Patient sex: M
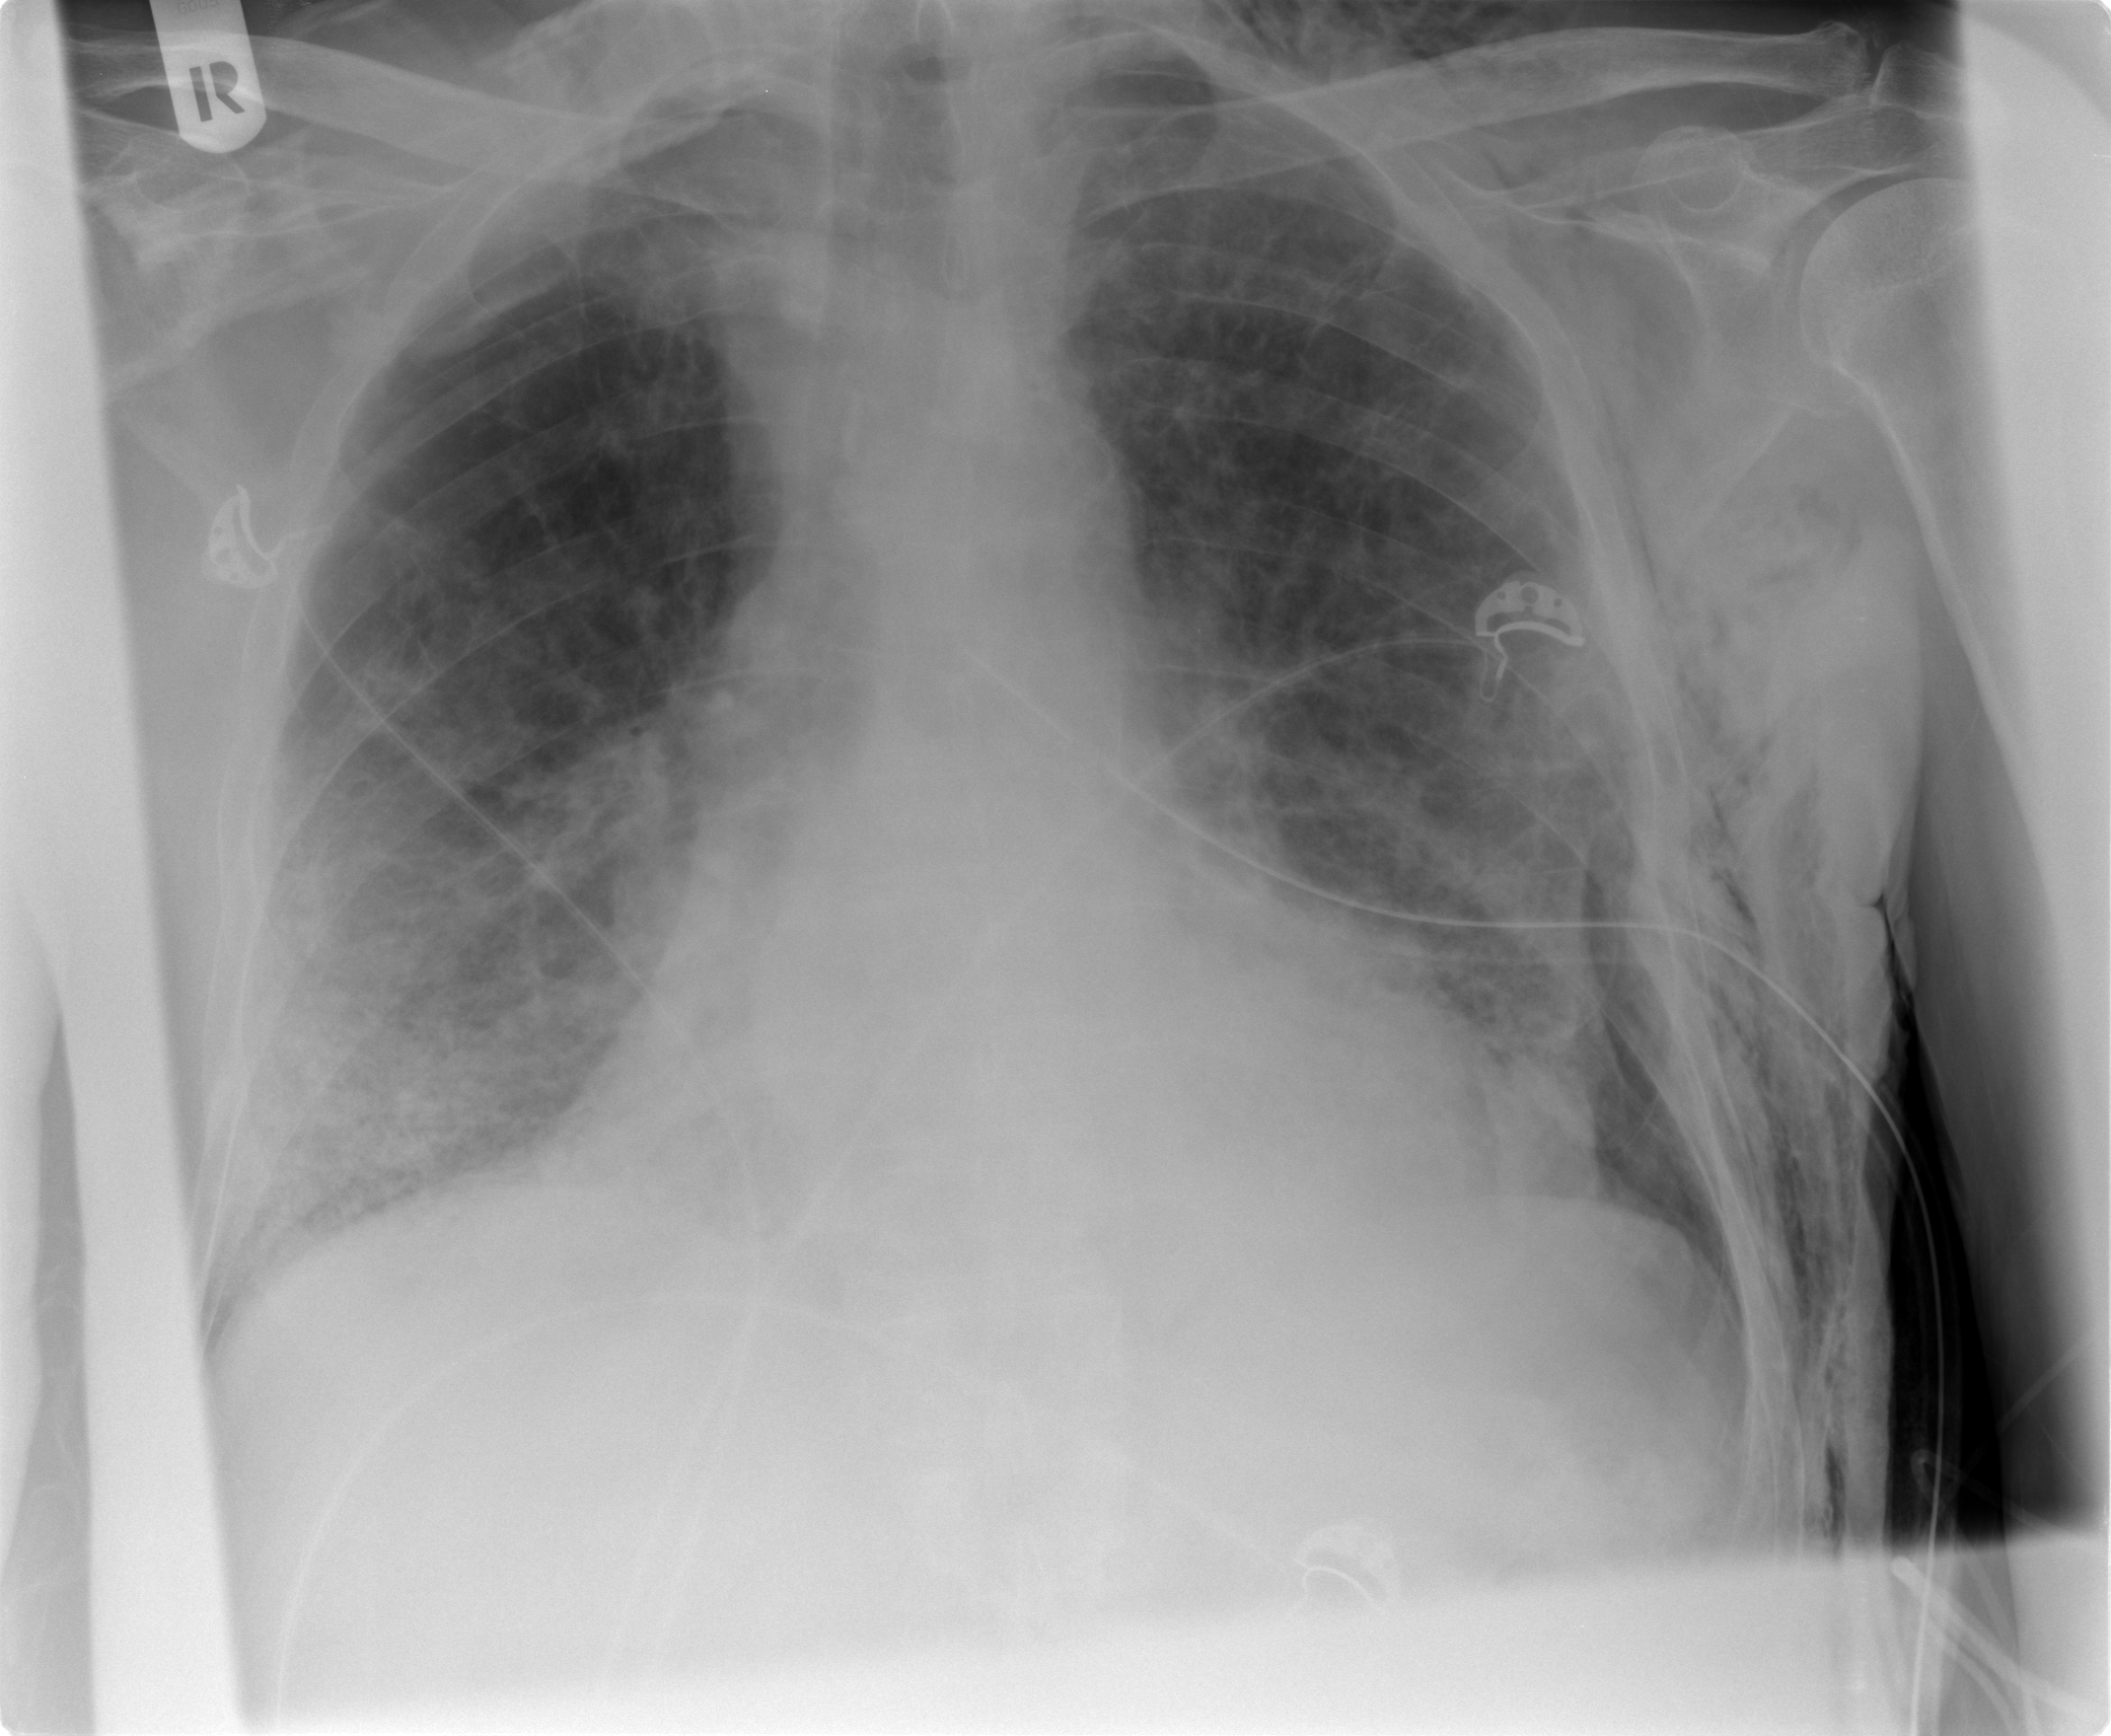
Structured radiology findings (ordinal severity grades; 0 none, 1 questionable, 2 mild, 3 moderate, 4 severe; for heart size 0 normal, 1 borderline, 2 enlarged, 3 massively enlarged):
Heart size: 2
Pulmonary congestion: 2
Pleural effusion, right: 1
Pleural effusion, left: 1
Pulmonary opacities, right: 3
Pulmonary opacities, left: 2
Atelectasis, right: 2
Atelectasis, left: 2